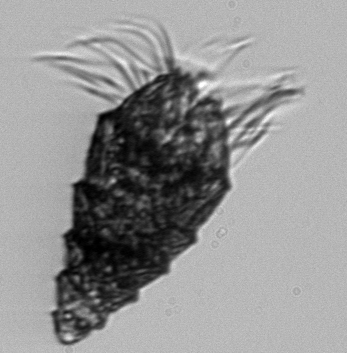
Label: Laboea_strobila